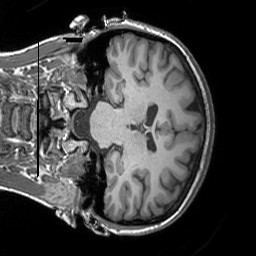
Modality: T1w
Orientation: coronal
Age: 23
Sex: female
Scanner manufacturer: siemens
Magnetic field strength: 3 T
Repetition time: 1.9 s
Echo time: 0.00252 s